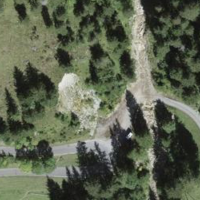
EUNIS habitat code: 26
Species observed at this site:
Parnassia palustris
Epipactis palustris